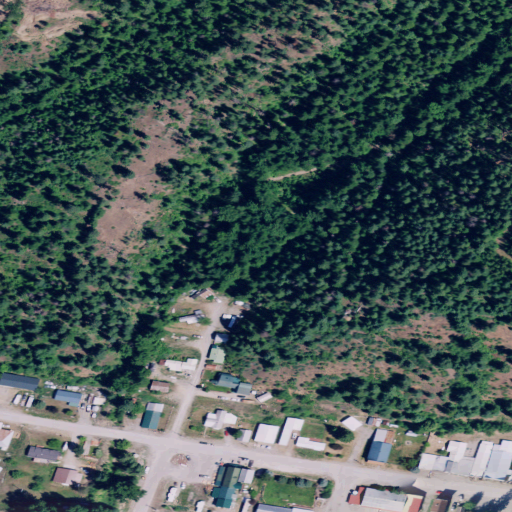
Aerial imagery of valley in Idaho named Alder Gulch containing evergreen forest, shrub, medium intensity development, low intensity development, open development, grassland, and high intensity development